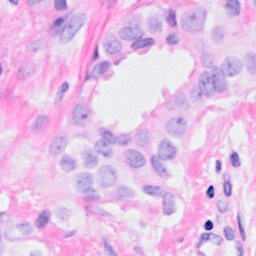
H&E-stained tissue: Breast